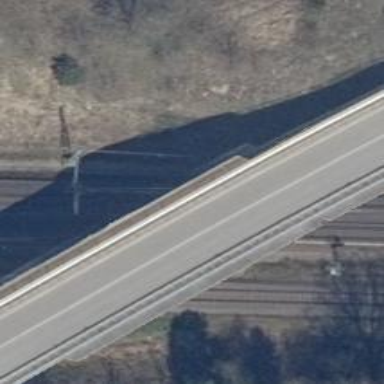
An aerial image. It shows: Secondary road on asphalt bridge.